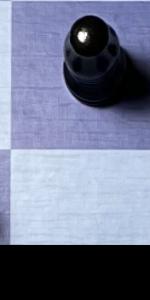
Label: Empty